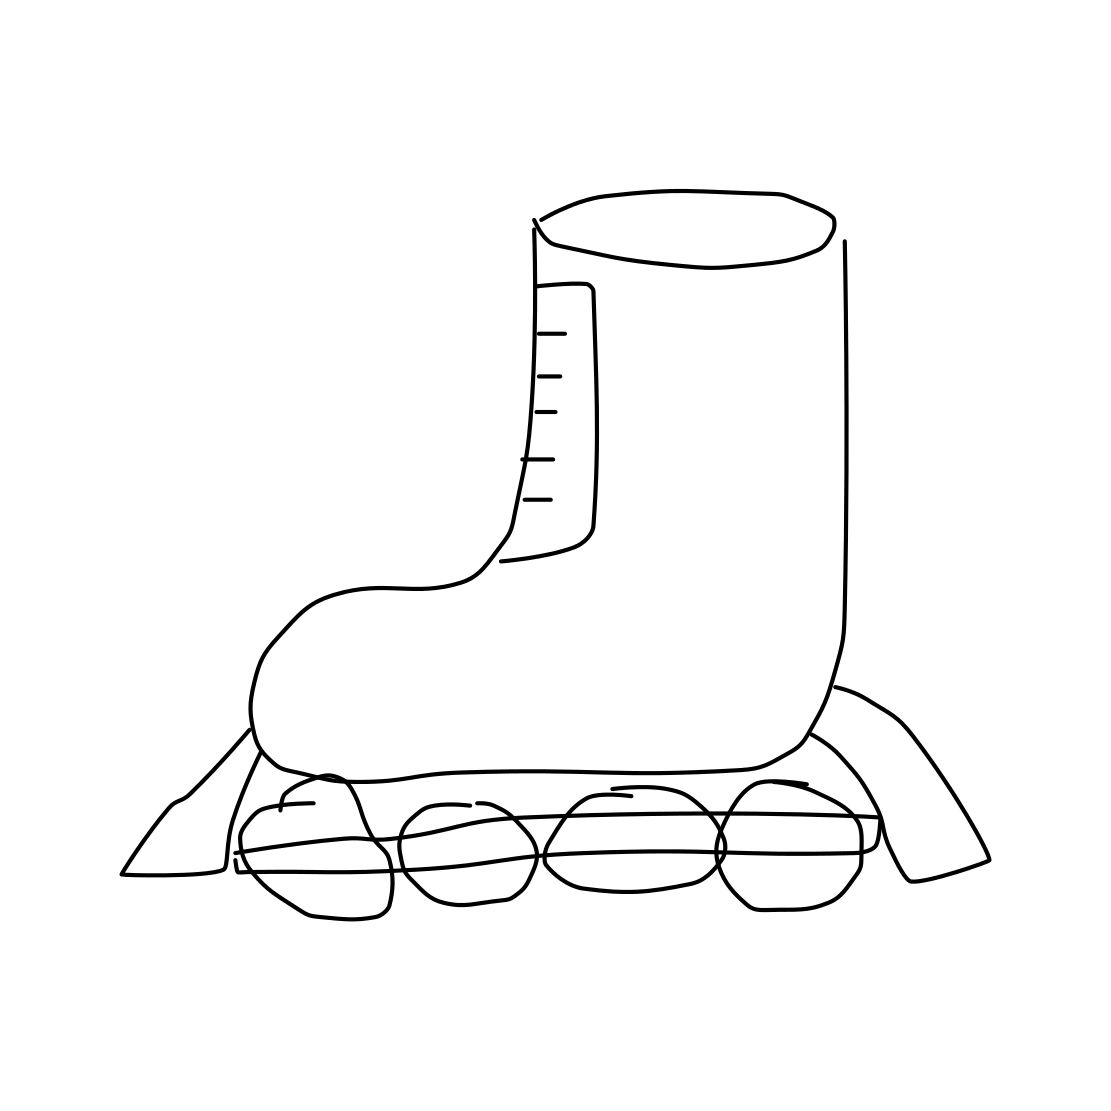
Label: rollerblades